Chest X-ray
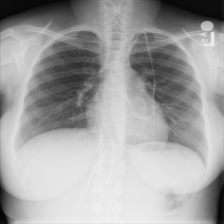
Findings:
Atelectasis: negative
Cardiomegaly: negative
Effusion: negative
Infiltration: negative
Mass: negative
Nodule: negative
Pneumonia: negative
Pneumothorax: negative
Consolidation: negative
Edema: negative
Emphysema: negative
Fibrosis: negative
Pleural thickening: negative
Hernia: negative